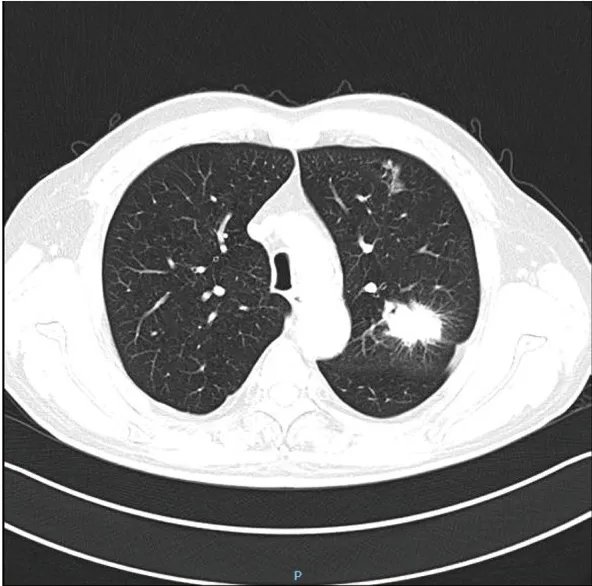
Chest CT before and after video-assisted wedge resection of left upper lung lobe. The lung tumor located in the left upper lung lobe.
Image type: radiology (ct)